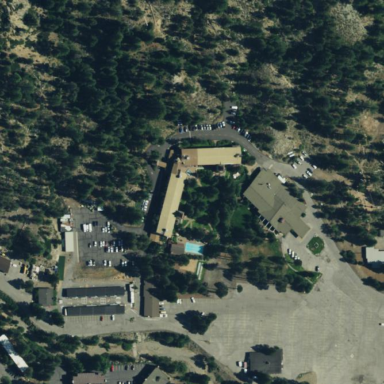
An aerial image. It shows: Hotel building.